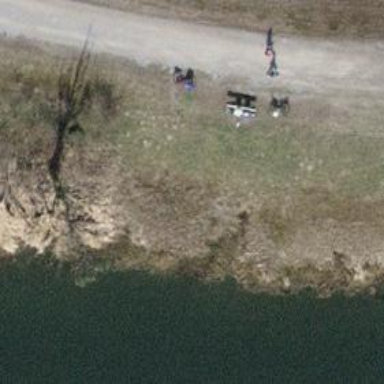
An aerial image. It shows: Bench for seating.